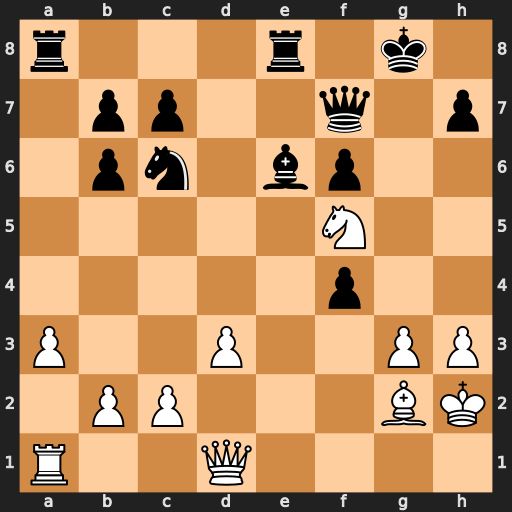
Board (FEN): r3r1k1/1pp2q1p/1pn1bp2/5N2/5p2/P2P2PP/1PP3BK/R2Q4
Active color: w
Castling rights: -
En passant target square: -
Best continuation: Nh6+ Kf8 Nxf7